Question: I have a simple JOptionPane with some components and I want to arrange them.

For example I want to put the label next to the text/password field, sets their width etc..
This is like how I did it, of course the result wasn't what I wanted:
'''
public class CreateApplicationUserScreen {
CreateApplicationUserScreen(){
JLabel l_name=new JLabel("Username");
JLabel l_pass=new JLabel("Password");
JTextField tf_name=new JTextField(10);
JPasswordField pf_pass=new JPasswordField(10);
JButton b_privs = new JButton("Privs");
JButton b_databases = new JButton("Databases");
int res = JOptionPane.showOptionDialog(window,
new Object[] { l_name, tf_name,
l_pass, pf_pass,
b_privs, b_databases },
"Create application user",
JOptionPane.OK_CANCEL_OPTION,
JOptionPane.PLAIN_MESSAGE,null,
new String[]{"Create", "Cancel"},
"default");
}
}
'''
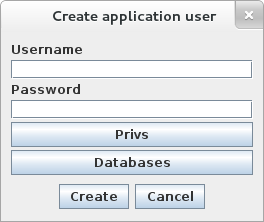
Answer: You can add any Swing component to the option pane. So build your own panel:
'''
import java.awt.*;
import javax.swing.*;
public class OptionPanePanel
{
private static void createAndShowUI()
{
JFrame frame = new JFrame();
frame.setDefaultCloseOperation(JFrame.EXIT_ON_CLOSE);
frame.setLocationRelativeTo( null );
frame.setVisible( true );
// Build a custom panel
JPanel panel = new JPanel( new GridLayout(2, 2) );
panel.add( new JLabel("First Name") );
JTextField firstName = new JTextField(10);
// firstName.addAncestorListener( new RequestFocusListener(false) );
panel.add( firstName );
panel.add( new JLabel("Last Name") );
JTextField lastName = new JTextField(10);
panel.add( lastName );
int result = JOptionPane.showConfirmDialog(
frame, // use your JFrame here
panel,
"Use a Panel",
JOptionPane.YES_NO_OPTION,
JOptionPane.PLAIN_MESSAGE);
if(result == JOptionPane.YES_OPTION)
{
System.out.println(firstName.getText() + " : " + lastName.getText());
}
else
{
System.out.println("Canceled");
}
// Let Option Pane build the panel for you
Object[] msg = {"First Name:", firstName, "Last Name:", lastName};
result = JOptionPane.showConfirmDialog(
frame,
msg,
"Use default layout",
JOptionPane.OK_CANCEL_OPTION,
JOptionPane.PLAIN_MESSAGE);
if (result == JOptionPane.YES_OPTION)
{
System.out.println(firstName.getText() + " : " + lastName.getText());
}
else
{
System.out.println("Canceled");
}
}
public static void main(String[] args)
{
EventQueue.invokeLater(new Runnable()
{
public void run()
{
createAndShowUI();
}
});
}
}
'''
One drawback to this approach is that the focus will be on the button, not the text field. So you may want to use the <URL> to place focus on your first text field.